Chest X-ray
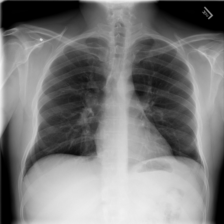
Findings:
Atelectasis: negative
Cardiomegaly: negative
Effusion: negative
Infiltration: negative
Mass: negative
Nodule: negative
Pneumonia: negative
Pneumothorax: negative
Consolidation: negative
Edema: negative
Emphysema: negative
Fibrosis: negative
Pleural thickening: negative
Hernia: negative